Question: In , I am experiencing a user problem which is halting the development of my app because the UI is becoming difficult to manage. The .
As I am developing , I have found storyboards , but looking back now I am that decision. In my main view, , with different images, text fields, labels, touch to begin buttons e.t.c, and this is slightly annoying as the screen becomes .
Here is an example (please could you be kind enough to , they're still being designed):

So I was wondering, is there the functionality to , more specifically to have which you can work with one by one?
If not, is there an ?
in advance!
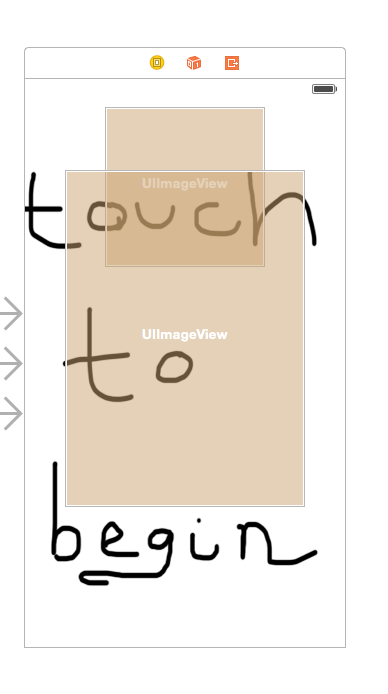
Answer: There is no magic solution here. Storyboards can indeed get unwieldy. That said, your entire application need not be contained within a single storyboard. You can have multiple storyboards that you stitch together in code.
For instance you could have an entry storyboard that contains:
- - - -
Then in each case where you have successfully logged in or created a user account, you can handle it in code to present a view controller from a separate storyboard altogether:
'''
func didRecognizeUser(user: User) {
let storyboard = UIStoryboard(named: "AppStoryboard")
let vc = storyboard.instantiateInitialViewController
self.presentViewController(vc, animated: true)
}
'''
Another case that might help is breaking apart the different sections of your app (for instance tabs in a tab bar controller) as each their own storyboard.
It makes it a little easier to work inside of a storyboard when it only contains a handful of controllers. Once you start getting above 4 or 5 controllers, it becomes hard to manage (for me).
Hope this helps.